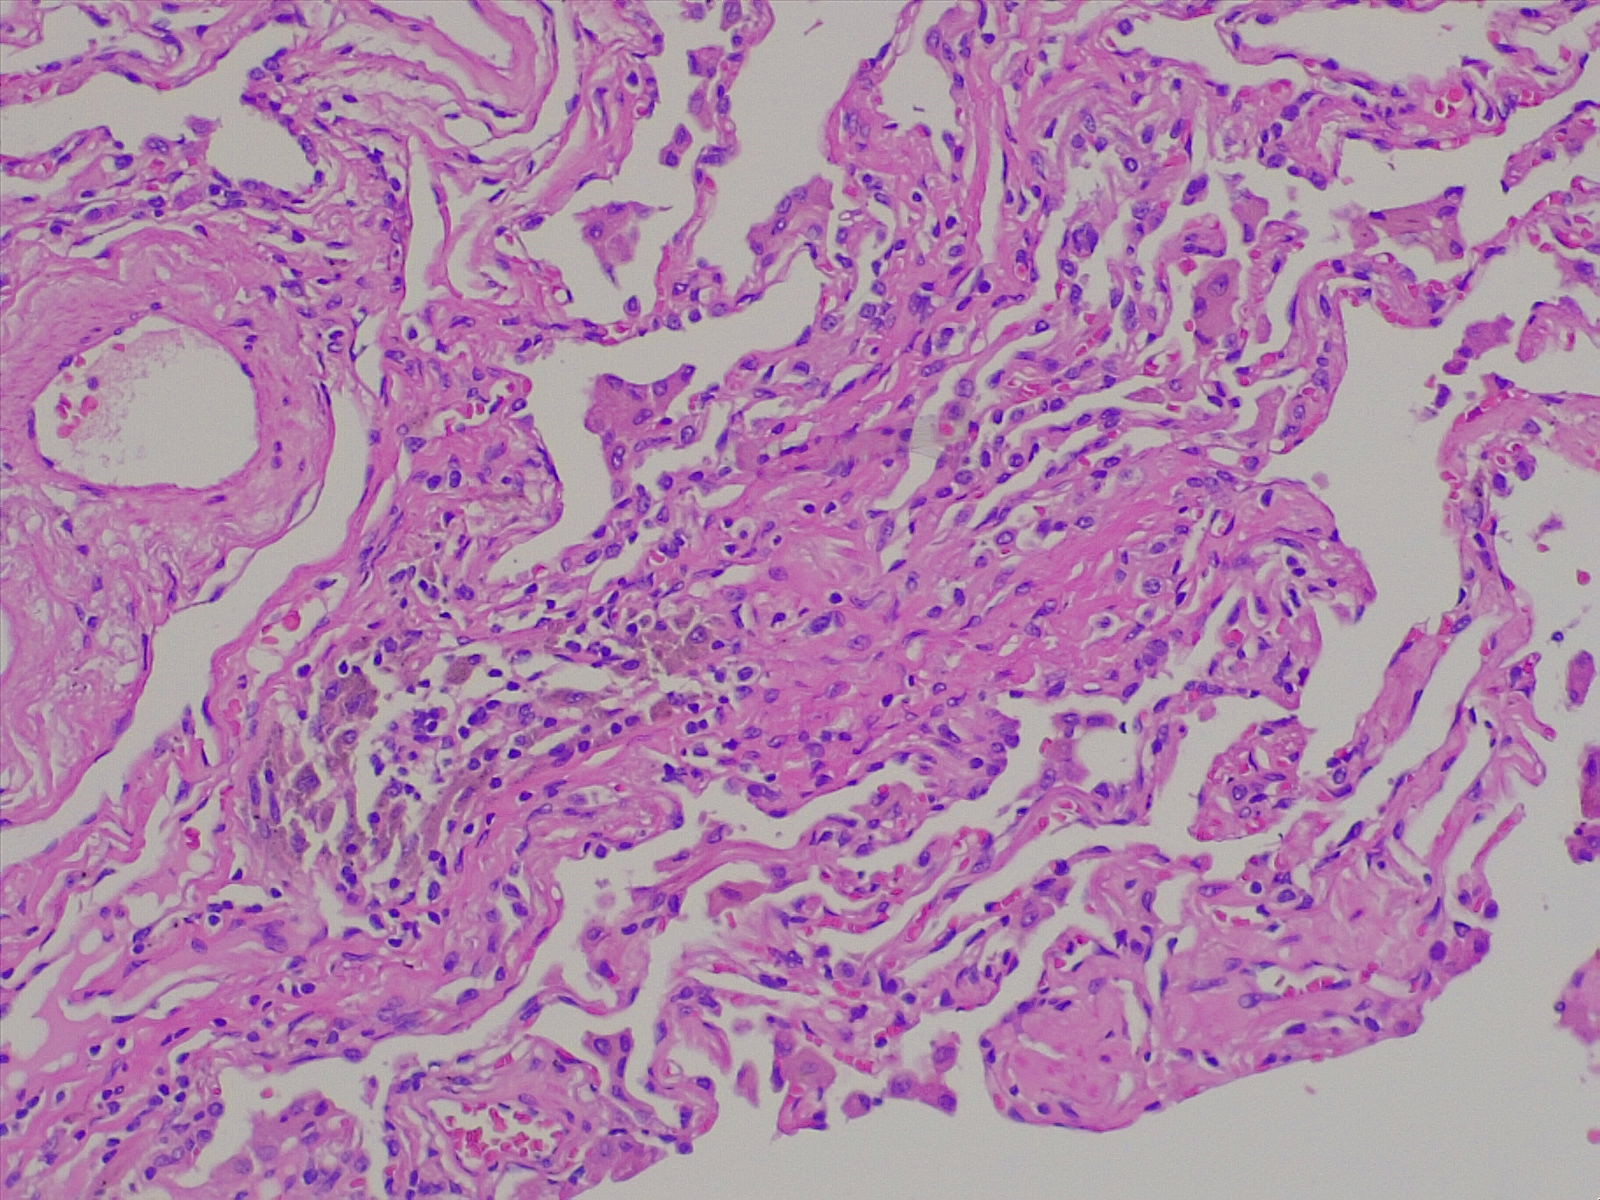
Label: normal lung tissue